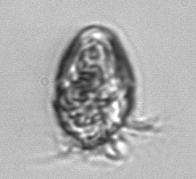
Label: Strombidium_morphotype1